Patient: sex M, age 62
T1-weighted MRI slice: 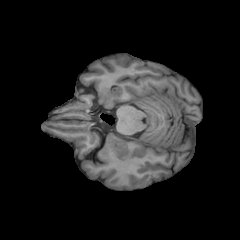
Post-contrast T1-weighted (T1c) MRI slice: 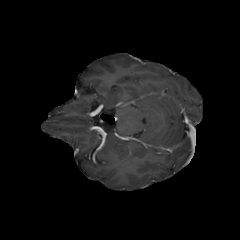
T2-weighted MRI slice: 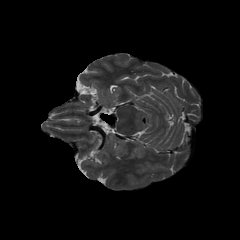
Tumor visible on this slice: no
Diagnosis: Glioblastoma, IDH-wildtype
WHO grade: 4